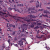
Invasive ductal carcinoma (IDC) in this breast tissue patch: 1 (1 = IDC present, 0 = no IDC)